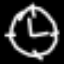
Label: clock